Question: Is it possible to change the image on the "Setup Needs the Next Disk" dialog and how to do it?

The image looks quite outdated with that floppy disk so I want to replace it.
I know how to insert/replace images on wizard pages (e.g. using 'TBitmapImage.Create(WizardForm)') but I can't find any reference to that dialog.
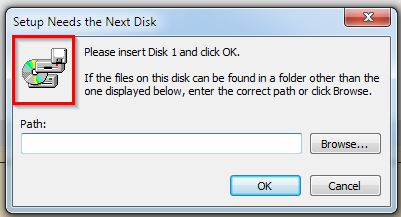
Answer: That dialog loads this ancient image <URL> to that dialog, so the only option I can think of is modifying the 'DISKIMAGE' resource bitmap in the Setup.e32 binary template file with some resource editor tool.